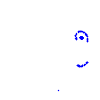
Particle: proton